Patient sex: M
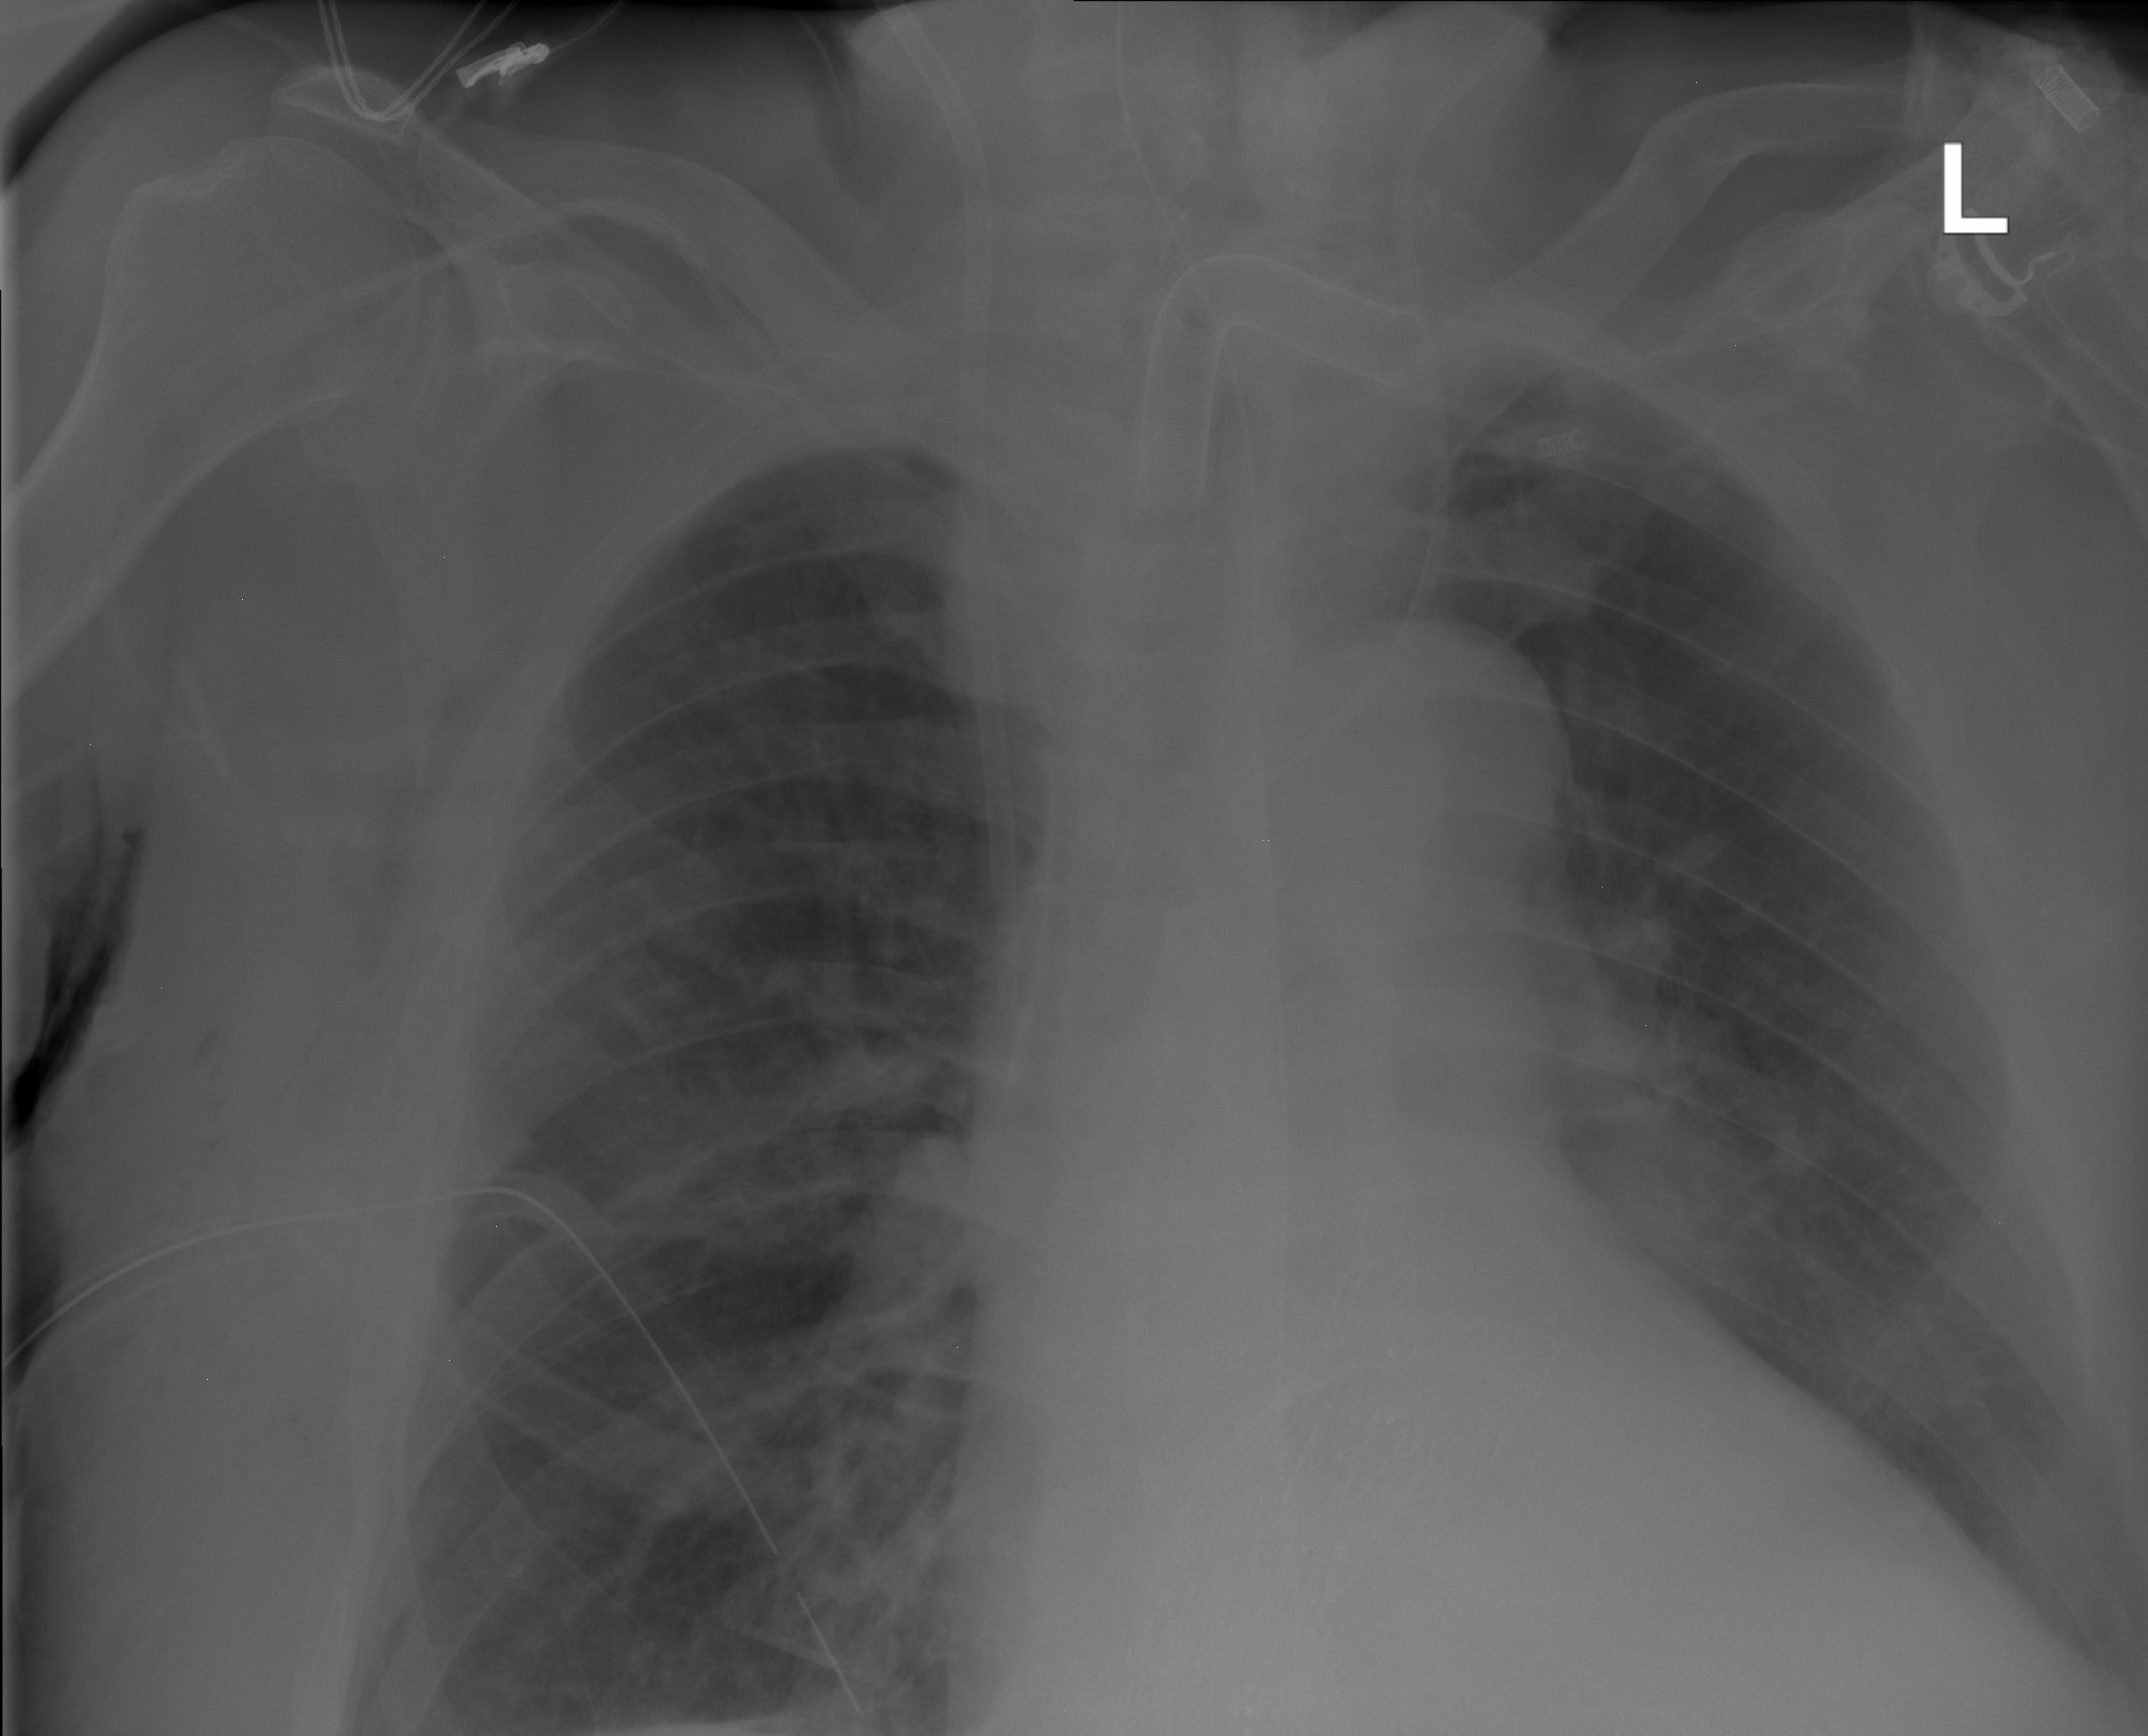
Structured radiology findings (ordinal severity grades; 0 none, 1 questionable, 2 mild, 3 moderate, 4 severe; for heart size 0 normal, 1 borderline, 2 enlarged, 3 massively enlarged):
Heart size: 2
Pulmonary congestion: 0
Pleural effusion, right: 0
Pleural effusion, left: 0
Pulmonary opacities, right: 0
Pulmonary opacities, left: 0
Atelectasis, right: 2
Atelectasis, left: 2